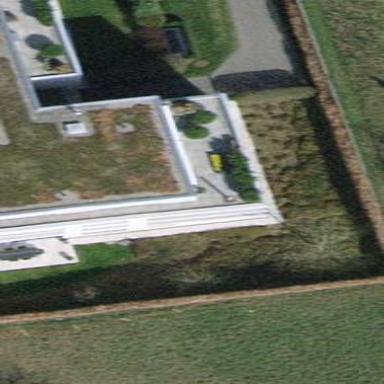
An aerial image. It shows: Balcony as part of building.